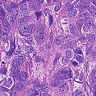
Metastatic tissue present: yes